Field crop: maize
Growth stage: 1
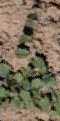
Species: convolvulus